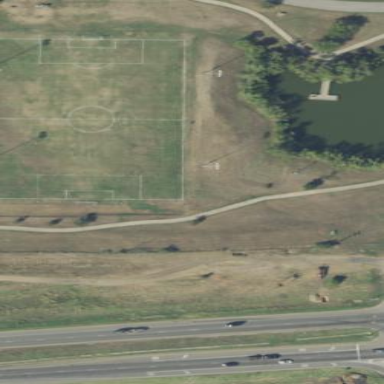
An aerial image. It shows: Soccer pitch designated for leisure and sports activities.